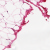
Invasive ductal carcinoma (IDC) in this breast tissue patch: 0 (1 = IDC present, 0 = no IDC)